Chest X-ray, PA view. Patient: 56 years old, sex M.
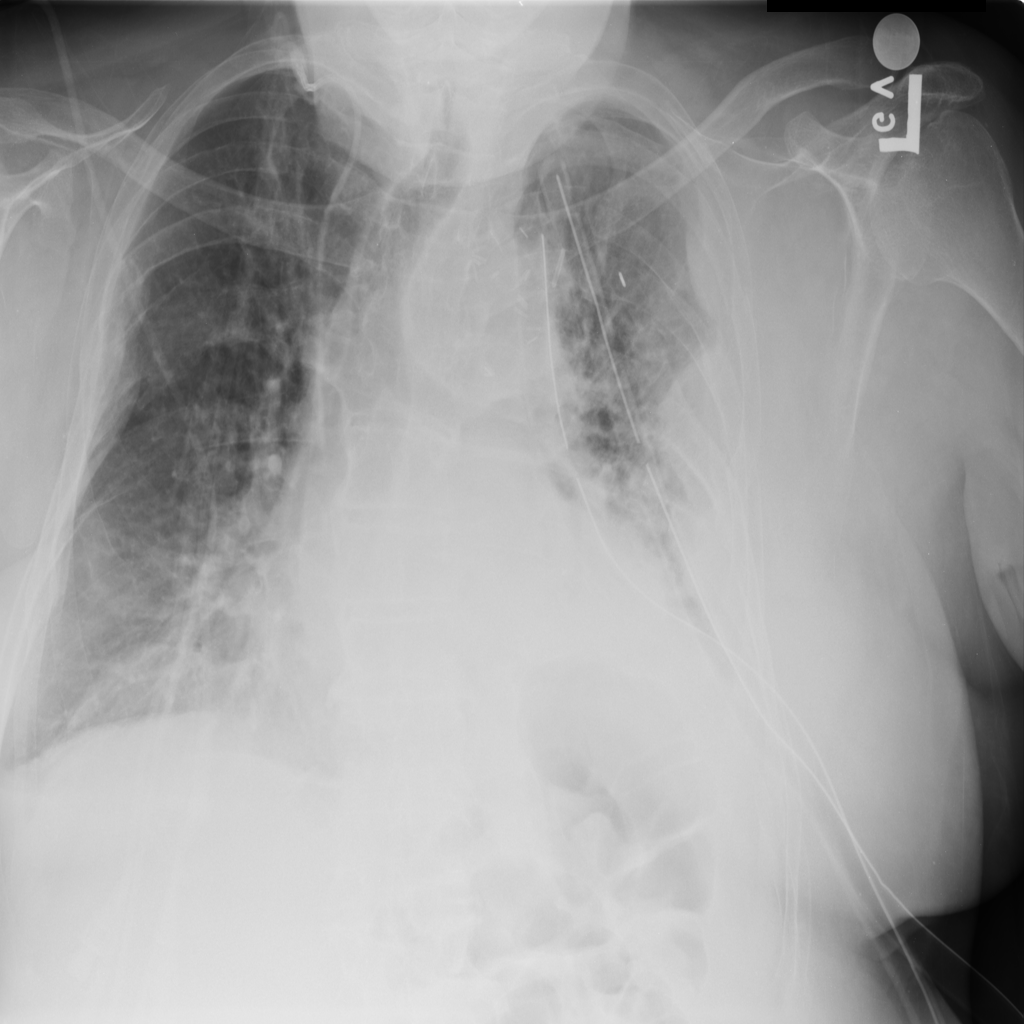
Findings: Atelectasis, Effusion, Mass